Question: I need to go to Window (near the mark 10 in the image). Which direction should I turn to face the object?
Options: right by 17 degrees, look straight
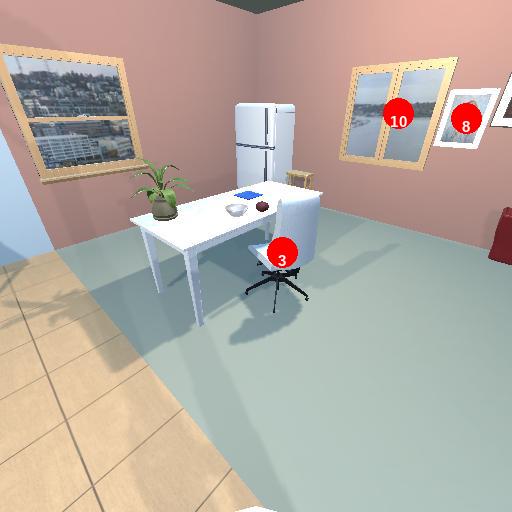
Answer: right by 17 degrees